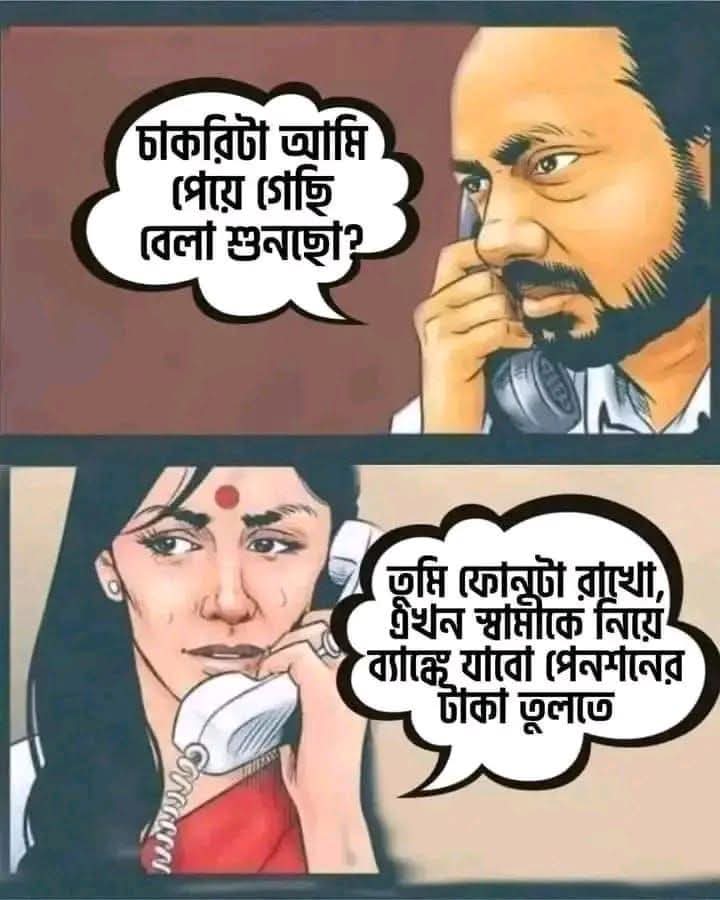
Text: চাকরিটা আমি পেয়ে গেছি বেলা শুনছো?
তুমি ফোনটা রাখো, এখন স্বামীকে নিয়ে ব্যাঙ্কে যাবো পেনশনের টাকা তুলতে
Label: Non Hate